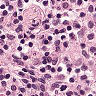
Metastatic tissue present: no